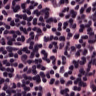
Metastatic tissue present: no